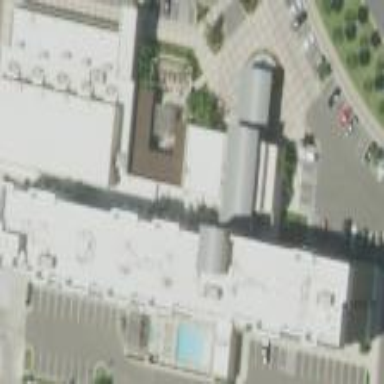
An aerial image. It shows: Hotel building.